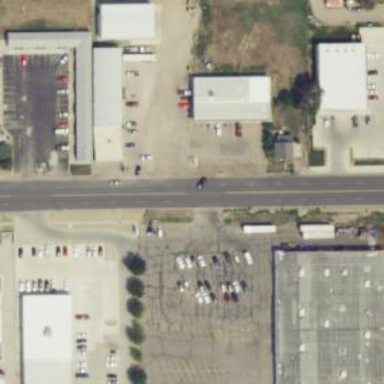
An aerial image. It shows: Parking area with asphalt surface.